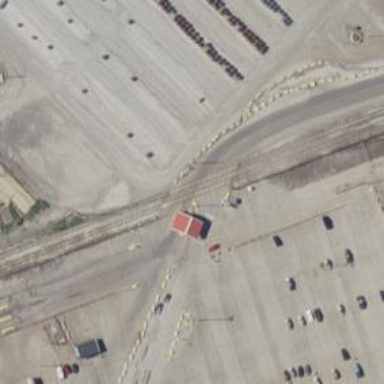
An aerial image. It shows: Railway level crossing.